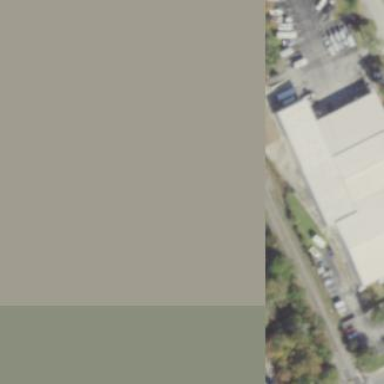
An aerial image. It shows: Commercial building.